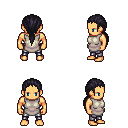
a pixel art fantasy rpg character, male body template, human, tanned skin, white tunic, metal pants, raven ponytail hairstyle, four views (front, back, left, right), 2x2 character sprite sheet, small pixel art, hard edges, no anti-aliasing